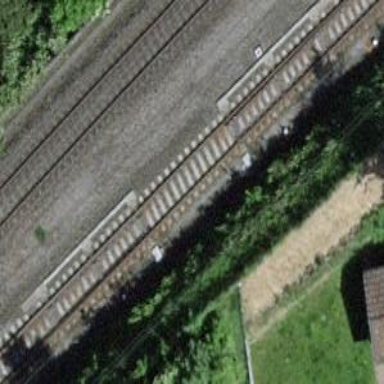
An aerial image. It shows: Railway switch.